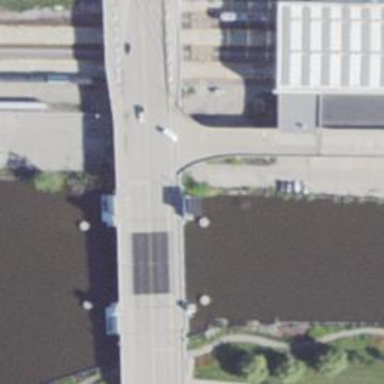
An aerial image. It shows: Crossing footway with movable bascule bridge.